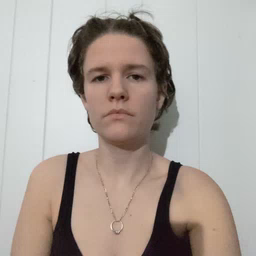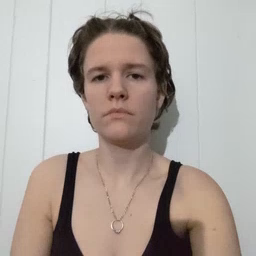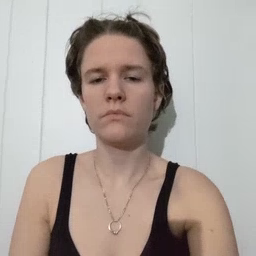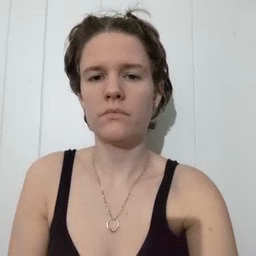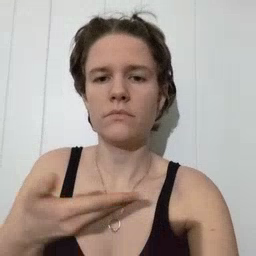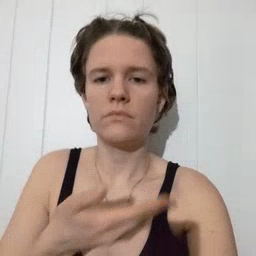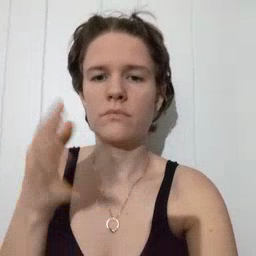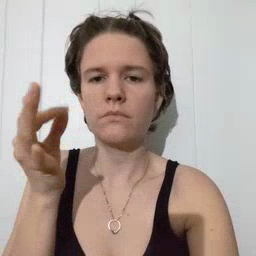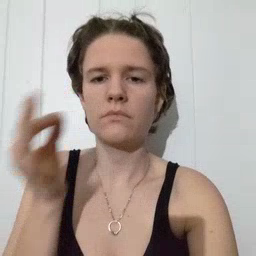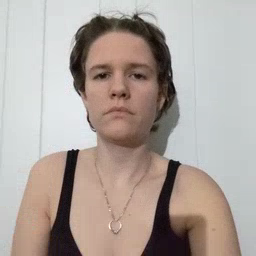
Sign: kitty